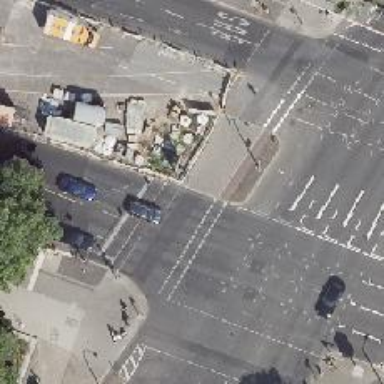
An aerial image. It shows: Footway crossing equipped with traffic signals.